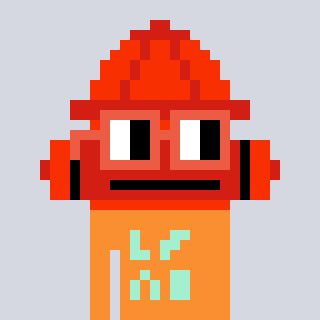
a pixel art character with square orange glasses, a fire hydrant-shaped head and a orange-colored body on a cool background